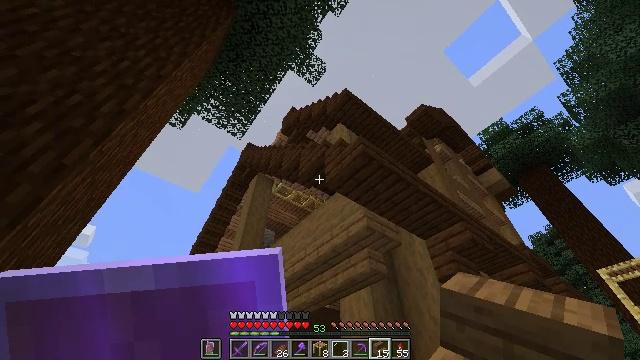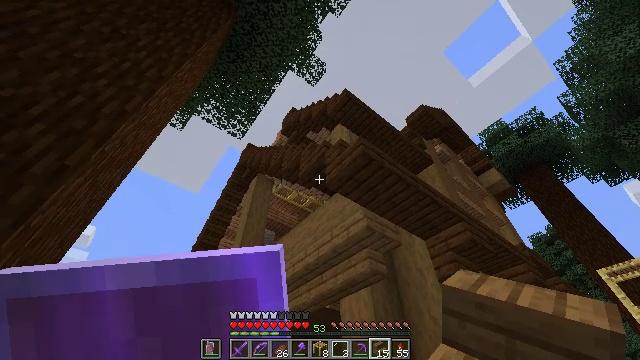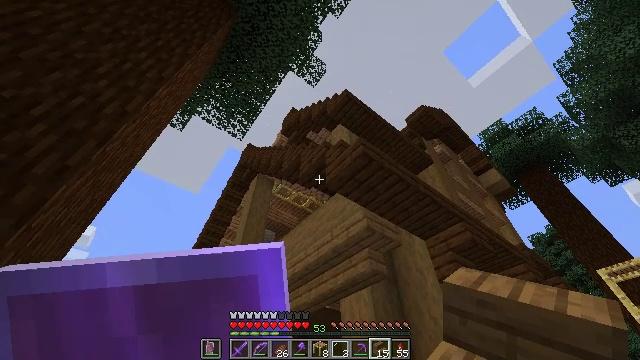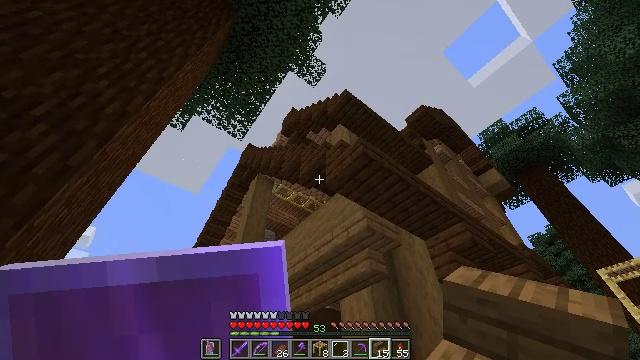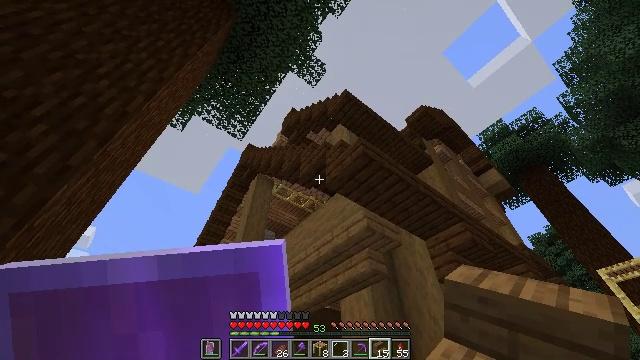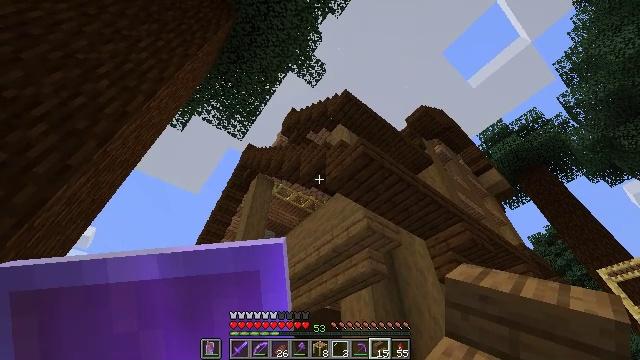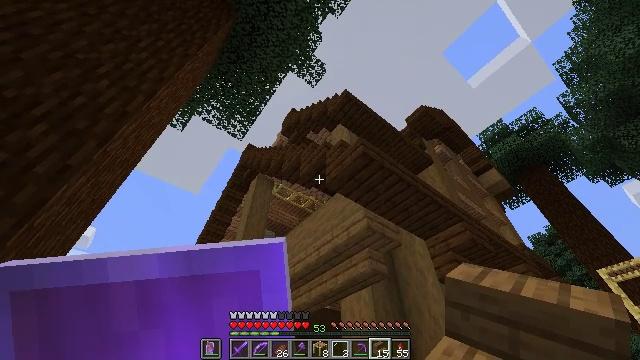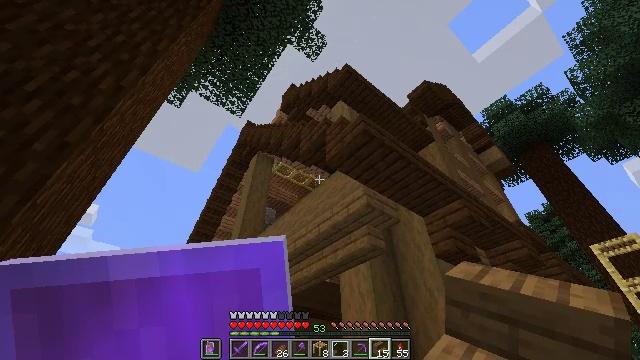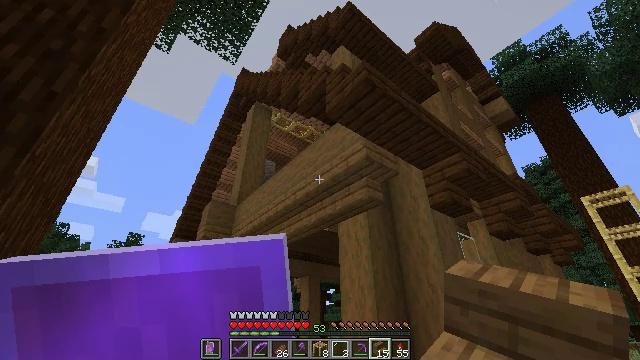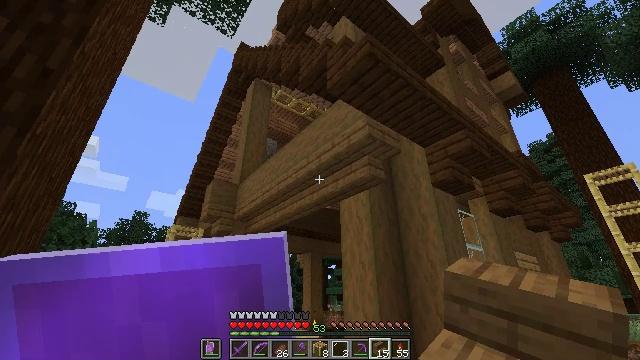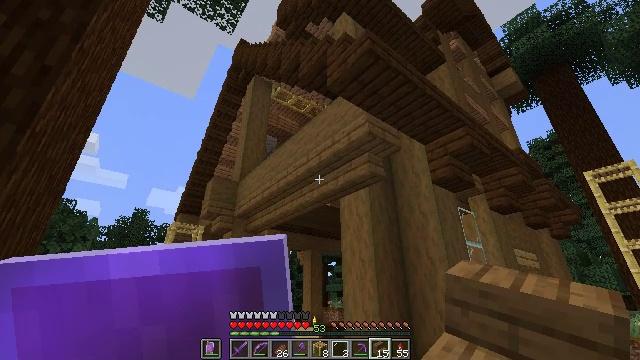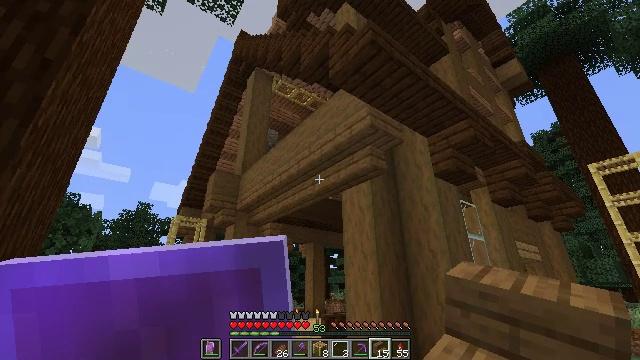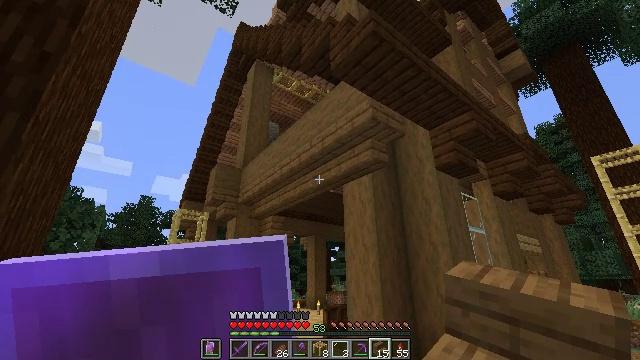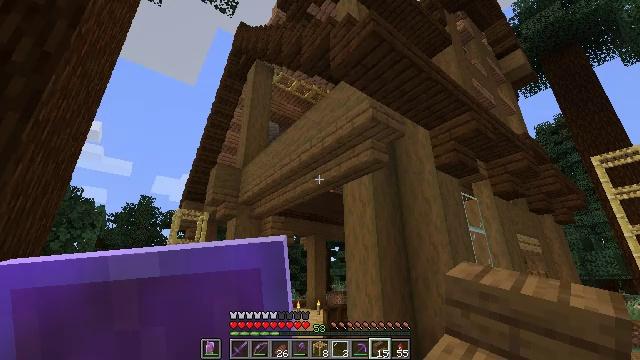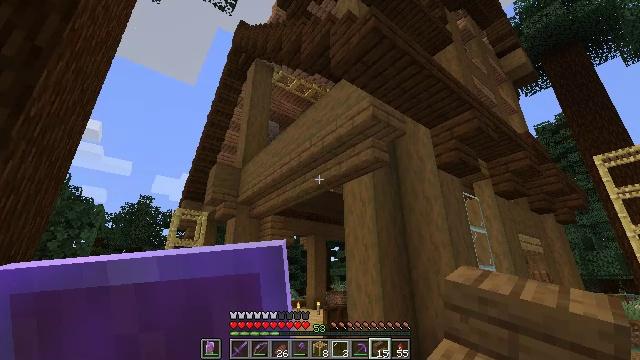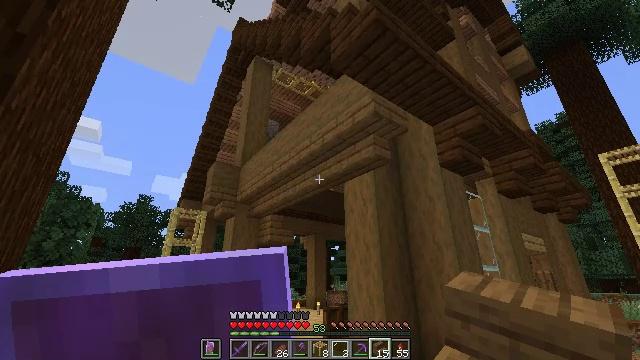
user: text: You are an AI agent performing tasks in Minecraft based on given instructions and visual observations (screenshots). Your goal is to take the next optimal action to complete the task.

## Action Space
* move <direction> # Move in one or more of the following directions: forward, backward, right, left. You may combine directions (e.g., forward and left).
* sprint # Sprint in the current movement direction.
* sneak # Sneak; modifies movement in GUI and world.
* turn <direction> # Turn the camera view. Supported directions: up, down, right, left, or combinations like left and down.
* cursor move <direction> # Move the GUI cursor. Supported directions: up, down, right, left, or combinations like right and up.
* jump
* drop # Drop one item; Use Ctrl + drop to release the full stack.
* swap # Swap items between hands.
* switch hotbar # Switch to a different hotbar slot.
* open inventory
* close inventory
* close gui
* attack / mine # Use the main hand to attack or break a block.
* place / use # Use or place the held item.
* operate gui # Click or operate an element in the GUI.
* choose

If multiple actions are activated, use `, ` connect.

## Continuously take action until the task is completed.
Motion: motion action
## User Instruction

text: Collect spruce stairs from a structure.
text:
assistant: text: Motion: no_op
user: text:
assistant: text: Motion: no_op
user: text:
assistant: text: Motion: no_op
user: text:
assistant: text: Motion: no_op
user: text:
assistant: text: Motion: no_op
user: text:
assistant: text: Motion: no_op
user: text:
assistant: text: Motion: turn down
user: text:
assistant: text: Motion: turn down
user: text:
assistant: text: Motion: turn down
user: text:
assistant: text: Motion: no_op
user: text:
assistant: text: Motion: turn down
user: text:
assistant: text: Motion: turn down
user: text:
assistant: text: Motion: no_op
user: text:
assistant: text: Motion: move forward
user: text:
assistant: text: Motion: move forward
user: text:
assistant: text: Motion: move forward
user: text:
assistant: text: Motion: move forward
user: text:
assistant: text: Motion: move forward
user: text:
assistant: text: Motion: move forward
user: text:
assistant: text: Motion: no_op
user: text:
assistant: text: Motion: no_op
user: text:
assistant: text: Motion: no_op
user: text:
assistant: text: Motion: no_op
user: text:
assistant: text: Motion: no_op
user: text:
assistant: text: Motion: no_op
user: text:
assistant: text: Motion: no_op
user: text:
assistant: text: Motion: no_op
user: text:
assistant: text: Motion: no_op
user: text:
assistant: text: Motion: no_op
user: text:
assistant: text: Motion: no_op